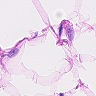
Metastatic tissue present: no